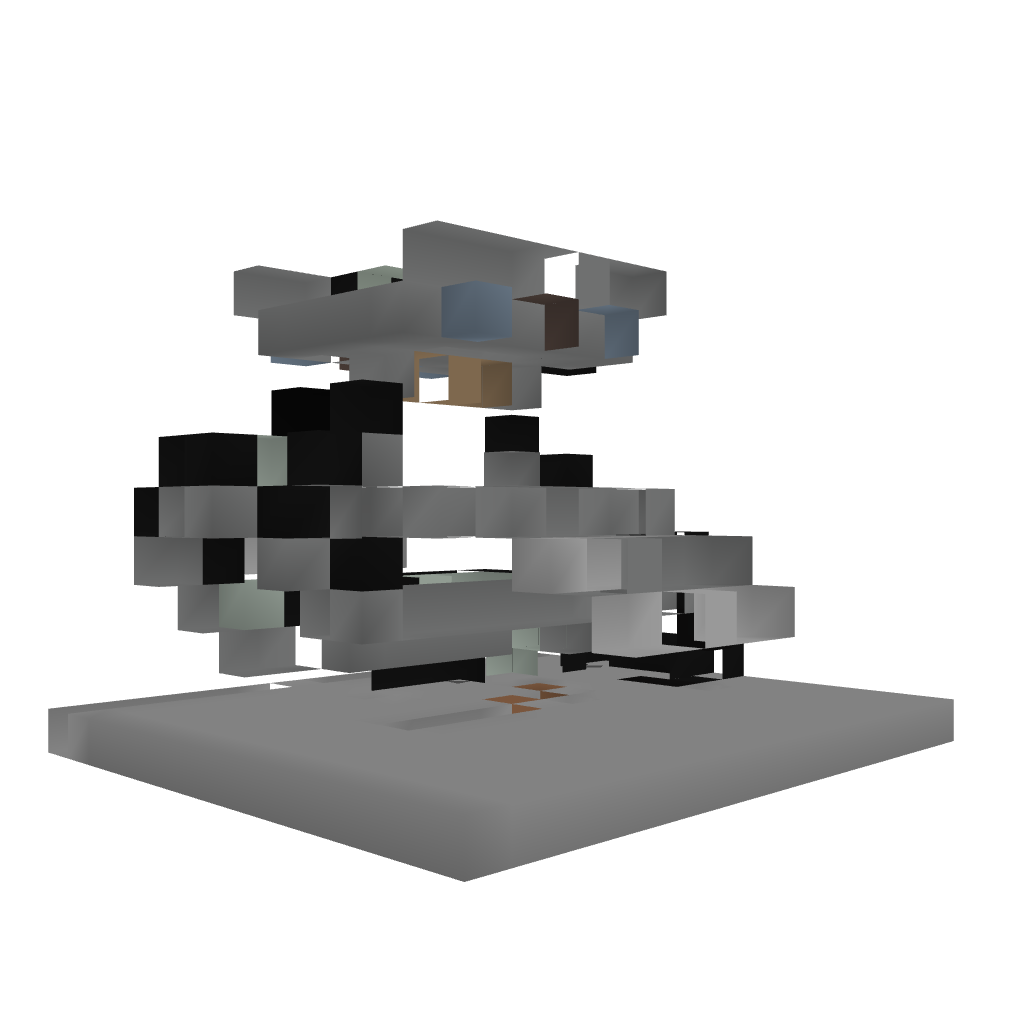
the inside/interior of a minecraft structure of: System redstone door (5 by 3 pistons)